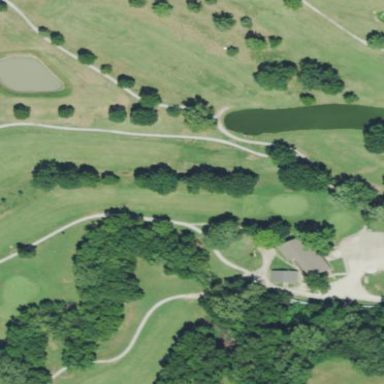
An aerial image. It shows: Golf course.